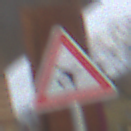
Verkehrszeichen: FlugbetriebLinks
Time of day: MorningAfternoon
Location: Outdoor (Suburban)
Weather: PartlyCloudy
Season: NotSpecified
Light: Natural